Question: Given 'n', I want to find I such that 'phi(i) = n'. 'n <= 100,000,000'.
Maximum value of 'i = 202918035 for n = 99683840'. I want to solve <URL>
My approach is to pre-compute totient function of all numbers upto maximum 'i'.
For that I am first finding all prime numbers up to maximum 'i' using sieve of erathronese. Totient of prime numbers is recorded at the time of sieve.
Then using

Then I search for input number in 'phi' array and print result to output.
But it is giving time limit exceeded.
What can be further optimized in pre-computation or there is some better way to do this?
My code is:
'''
#include <stdio.h>
#include <stdlib.h>
#include <math.h>
using namespace std;
int* Prime = (int*)malloc(sizeof(int) * (202918036 >> 5 + 1));
int* pos = (int*)malloc(sizeof(int) * (<PHONE>));
int* phi = (int*)malloc(sizeof(int) * 202918036);
#define prime(i) ((Prime[i >> 5]) & (1 << (i & (31))))
#define set(j) (Prime[j >> 5] |= (1 << (j & (31))))
#define LIM 202918035
#define SLIM 14245
int sieve() {
int i, j, m, n, t, x, k, l, h;
set(1);
phi[0] = 0;
phi[1] = 0;
pos[1] = 2;
phi[2] = 1;
pos[2] = 3;
phi[3] = 2;
for (k = 2, l = 3, i = 5; i <= SLIM; k++, i = 3 * k - (k & 1) - 1)
if (prime(k) == 0) {
pos[l++] = i;
phi[i] = i - 1;
for (j = i * i, h = ((j + 2) / 3); j <= LIM; h += (k & 1) ? (h & 1 ? ((k << 2) - 3) : ((k << 1) - 1)) : (h & 1 ? ((k << 1) - 1) : ((k << 2) - 1)), j = 3 * h - (h & 1) - 1)
set(h);
}
i = 3 * k - (k & 1) - 1;
for (; i <= LIM; k++, i = 3 * k - (k & 1) - 1)
if (prime(k) == 0) {
pos[l++] = i;
phi[i] = i - 1;
}
return l;
}
int ETF() {
int i;
for (i = 4; i < LIM; i++) {
if (phi[i] == 0) {
for (int j = 1; j < i; j++) {
if (i % pos[j] == 0) {
int x = pos[j];
int y = i / x;
if (y % x == 0) {
phi[i] = x * phi[y];
} else {
phi[i] = phi[x] * phi[y];
}
break;
}
}
}
}
}
int search(int value) {
for (int z = 1; z < LIM; z++) {
if (phi[z] == value) return z;
}
return -1;
}
int main() {
int m = sieve();
int t;
ETF();
scanf("
%d", &t);
while (t--) {
int n;
scanf("%d", &n);
if (n % 2 == 1) {
printf("-1
");
} else {
int i;
i = search(n);
if (i == -1) printf("-1
");
else printf("%d
", i);
}
}
return 0;
}
'''
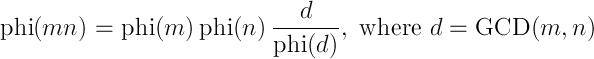
Answer: This
'''
for(int j=1;j<i;j++)
{
if(i%pos[j]==0)
{
'''
means you're finding the smallest prime factor of 'i' by trial division. That makes your algorithm 'O(n^2/log^2 n)', since there are about 'n/log n' primes not exceeding 'n', and for a prime 'i', you test all primes not exceeding 'i'.
You can get a much faster algorithm (I doubt it will be fast enough, though) if you find the smallest [or any] prime factors using a sieve. That's a simple modification of the Sieve of Eratosthenes, instead of just marking a number as composite, you store the prime as a factor of that number. After having filled a sieve with prime factors of each number, you can compute the totient like you do as either
'''
phi[i] = p*phi[i/p]
'''
if 'p2' divides 'i' or
'''
phi[i] = (p-1)*phi[i/p]
'''
if it doesn't.
Computing the totients using that method is an 'O(n*log n)' [perhaps even 'O(n*log log n)', I haven't analysed it in detail yet] algorithm.
Further, your search
'''
int search(int value) {
for (int z = 1; z < LIM; z++) {
if (phi[z] == value) return z;
}
return -1;
}
'''
is very slow. You could make a lookup table to get O(1) lookup.